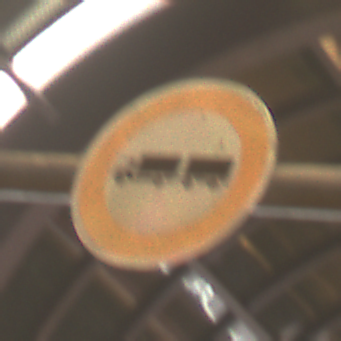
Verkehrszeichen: VerbotLastkraftwagenMitAnhaenger
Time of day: NotSpecified
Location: Indoor (Urban)
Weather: NotSpecified
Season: NotSpecified
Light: Artificial